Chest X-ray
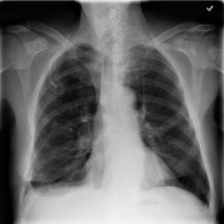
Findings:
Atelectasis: negative
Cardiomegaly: negative
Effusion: positive
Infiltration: positive
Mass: negative
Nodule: negative
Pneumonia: negative
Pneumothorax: negative
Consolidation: negative
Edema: negative
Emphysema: negative
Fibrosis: negative
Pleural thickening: negative
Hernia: negative